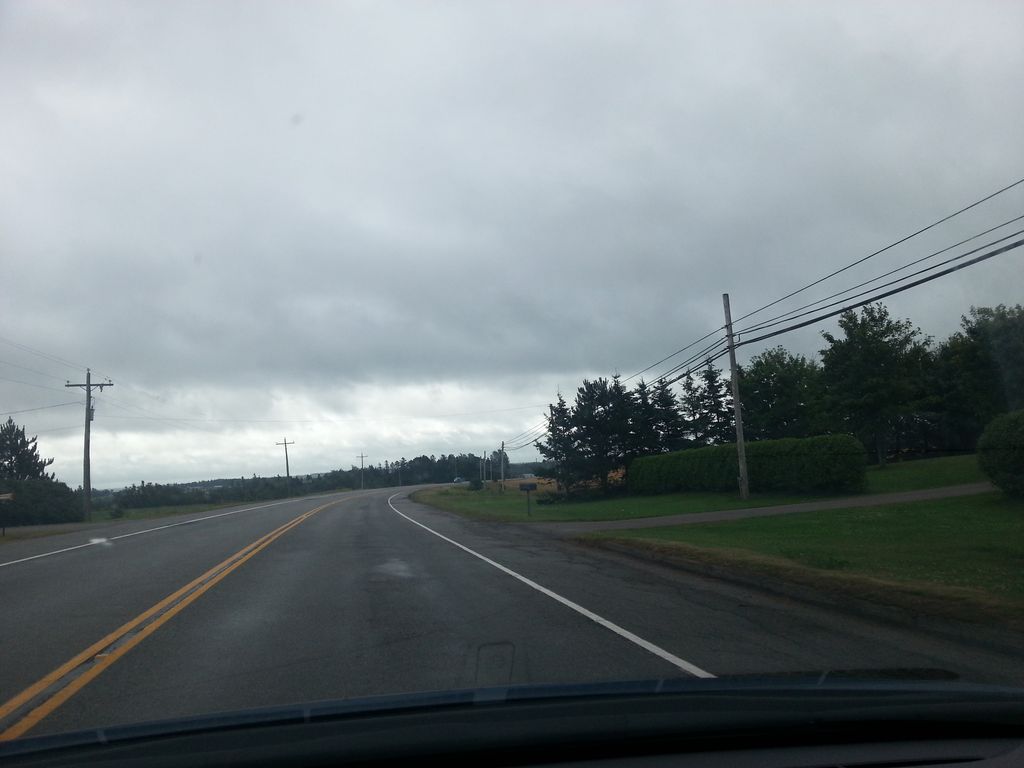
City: charlottetown